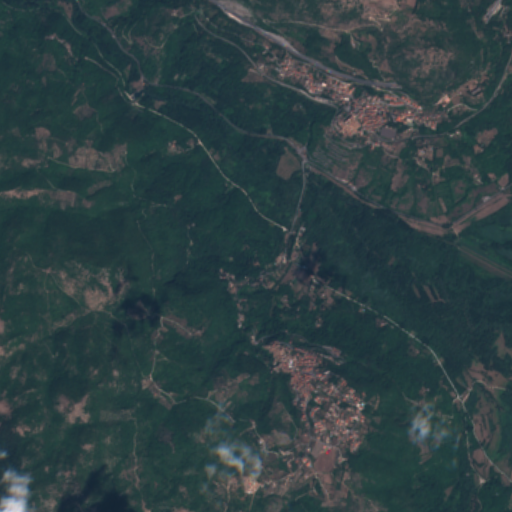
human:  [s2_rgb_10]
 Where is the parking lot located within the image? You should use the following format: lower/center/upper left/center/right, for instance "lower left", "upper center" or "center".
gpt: The parking lot is located in the upper right of the image.
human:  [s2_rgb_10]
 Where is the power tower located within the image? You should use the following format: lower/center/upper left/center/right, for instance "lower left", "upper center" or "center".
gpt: The power tower is located in the upper of the image.
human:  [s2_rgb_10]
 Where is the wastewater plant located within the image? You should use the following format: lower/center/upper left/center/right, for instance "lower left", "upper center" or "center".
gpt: The wastewater plant is located in the center of the image.
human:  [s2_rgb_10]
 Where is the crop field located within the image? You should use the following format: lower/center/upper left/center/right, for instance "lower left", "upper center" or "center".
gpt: There is no crop field in the image.